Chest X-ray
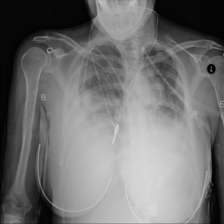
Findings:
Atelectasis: positive
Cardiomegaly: negative
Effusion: positive
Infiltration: negative
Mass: negative
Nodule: negative
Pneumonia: negative
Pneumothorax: negative
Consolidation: positive
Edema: positive
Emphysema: negative
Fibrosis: negative
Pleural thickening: negative
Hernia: negative